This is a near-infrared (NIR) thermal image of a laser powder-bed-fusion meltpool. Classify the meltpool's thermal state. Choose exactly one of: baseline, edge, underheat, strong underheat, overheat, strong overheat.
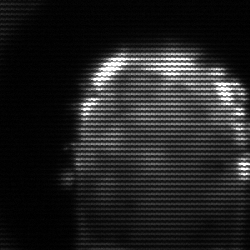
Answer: baseline